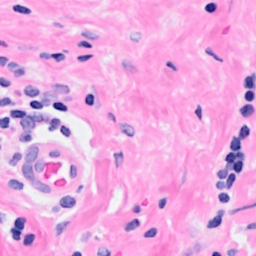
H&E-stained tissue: Breast